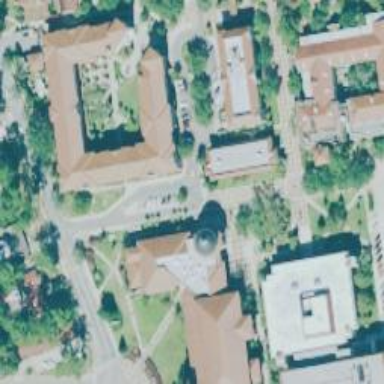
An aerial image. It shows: University building.